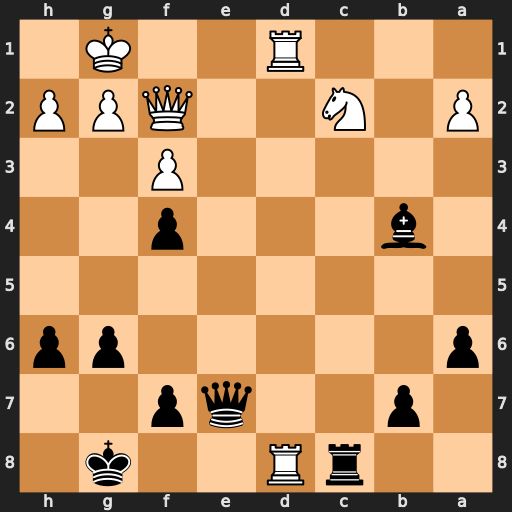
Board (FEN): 2rR2k1/1p2qp2/p5pp/8/1b3p2/5P2/P1N2QPP/3R2K1
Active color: b
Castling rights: -
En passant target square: -
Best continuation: Rxd8 Rxd8+ Qxd8 Nxb4 Qd1+ Qf1 Qd4+ Kh1 Qxb4